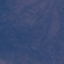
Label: HerbaceousVegetation